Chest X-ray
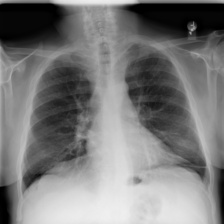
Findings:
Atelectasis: positive
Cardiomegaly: negative
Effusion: negative
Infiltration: negative
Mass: negative
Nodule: negative
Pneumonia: negative
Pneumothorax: negative
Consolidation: negative
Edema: negative
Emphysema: negative
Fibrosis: negative
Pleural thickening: negative
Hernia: negative